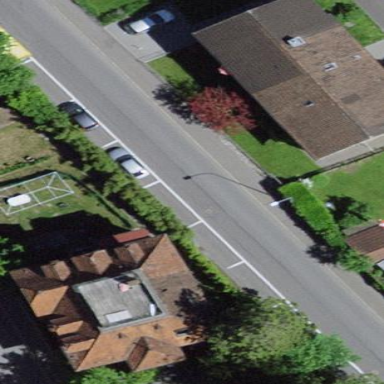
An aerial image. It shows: Parking lane.